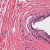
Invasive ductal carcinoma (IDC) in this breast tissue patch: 0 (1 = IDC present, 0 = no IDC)